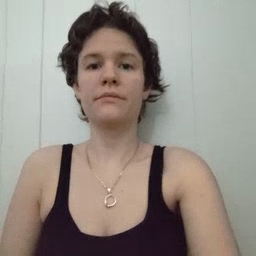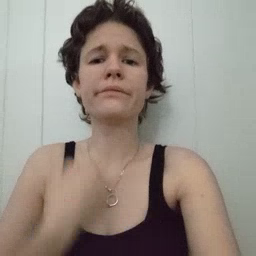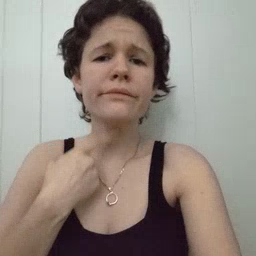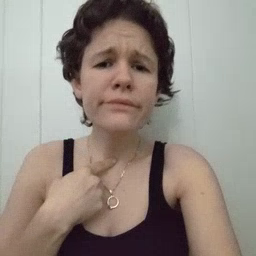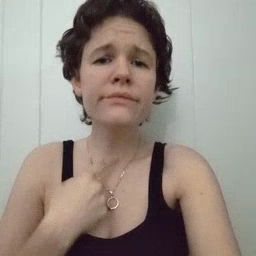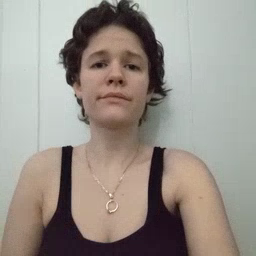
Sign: thirsty